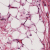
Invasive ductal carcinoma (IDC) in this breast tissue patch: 0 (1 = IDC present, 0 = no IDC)